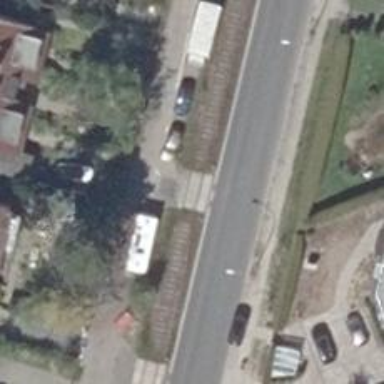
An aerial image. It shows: Uncontrolled level crossing on the railway.